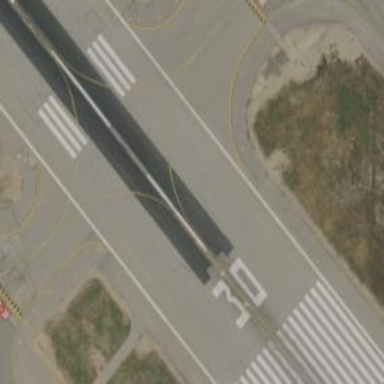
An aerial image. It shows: View of taxiway at the airport.